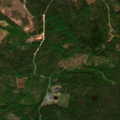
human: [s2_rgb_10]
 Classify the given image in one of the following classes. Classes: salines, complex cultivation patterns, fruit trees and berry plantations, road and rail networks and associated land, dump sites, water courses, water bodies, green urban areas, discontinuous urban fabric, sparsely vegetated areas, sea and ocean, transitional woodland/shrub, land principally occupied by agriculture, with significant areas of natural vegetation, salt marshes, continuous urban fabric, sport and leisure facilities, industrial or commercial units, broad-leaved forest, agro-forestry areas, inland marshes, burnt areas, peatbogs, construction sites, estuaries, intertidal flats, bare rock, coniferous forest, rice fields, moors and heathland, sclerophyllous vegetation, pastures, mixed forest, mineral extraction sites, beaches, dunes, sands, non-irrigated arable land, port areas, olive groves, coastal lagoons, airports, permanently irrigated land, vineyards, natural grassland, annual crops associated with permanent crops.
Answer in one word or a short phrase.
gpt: coniferous forest, mixed forest, transitional woodland/shrub